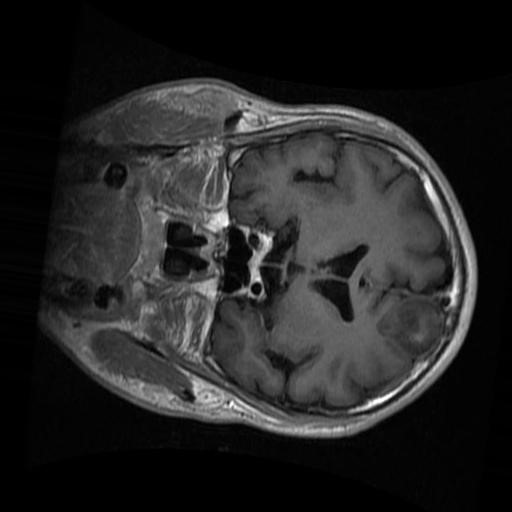
Label: brain_glioma